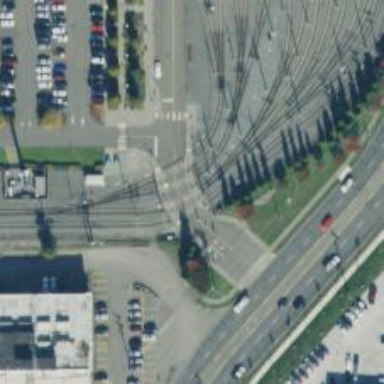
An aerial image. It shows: Tram crossing on the railway.